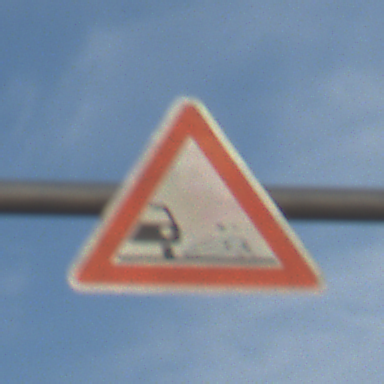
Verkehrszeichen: SplittSchotter
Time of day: SunriseSunset
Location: Outdoor (Nature)
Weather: PartlyCloudy
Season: NotSpecified
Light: Natural